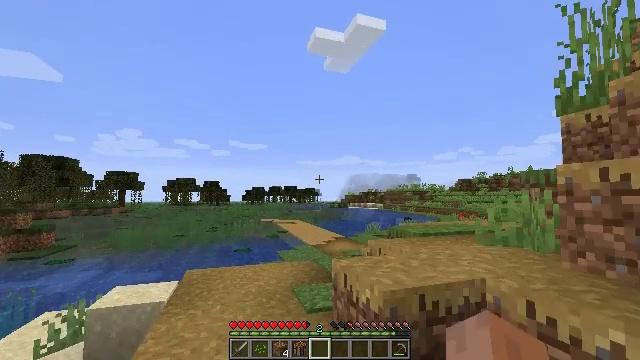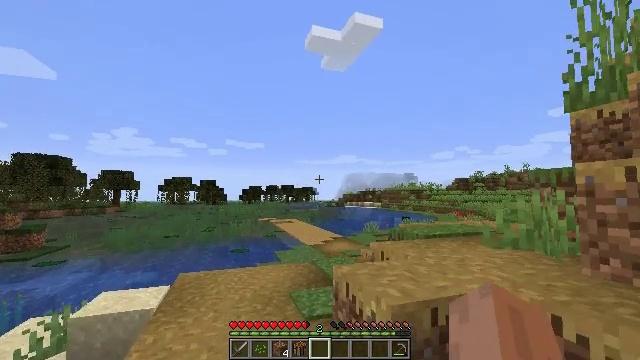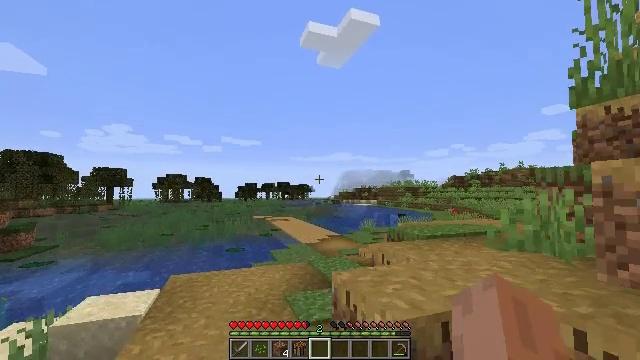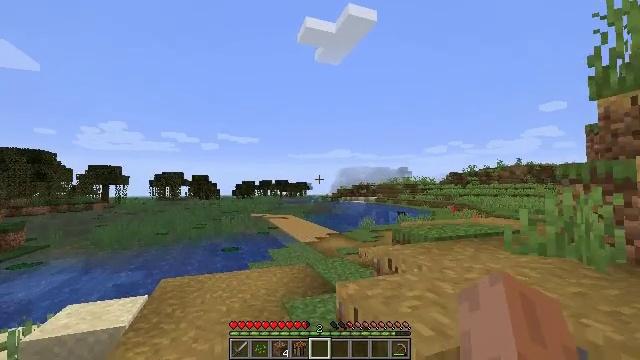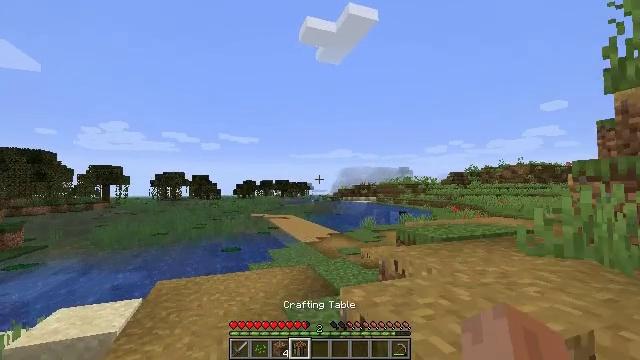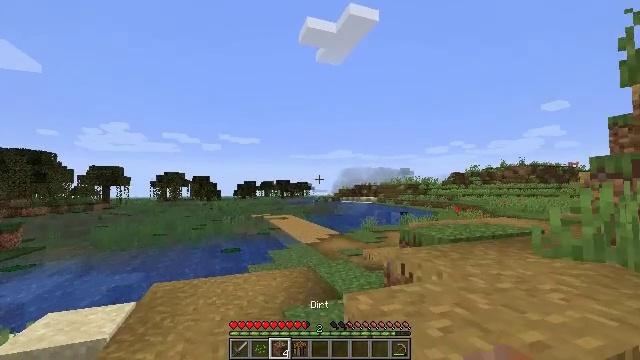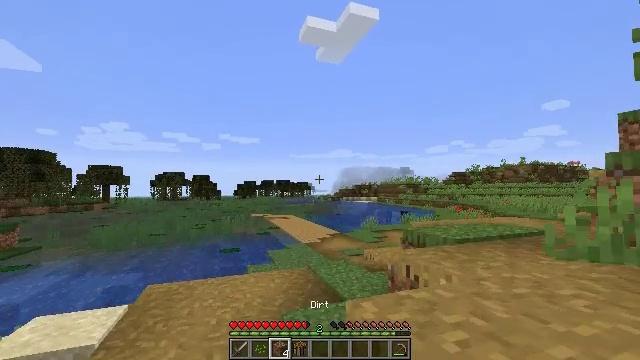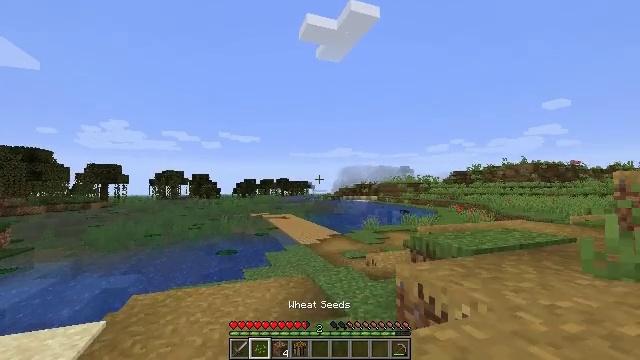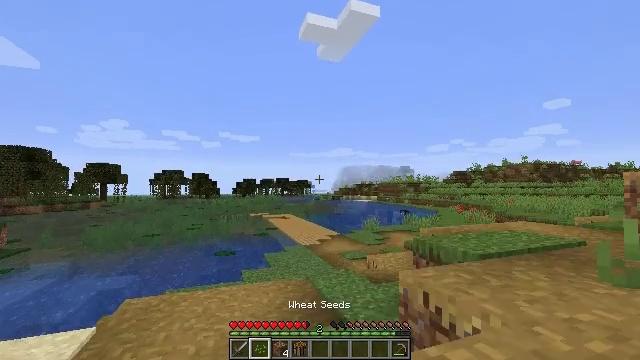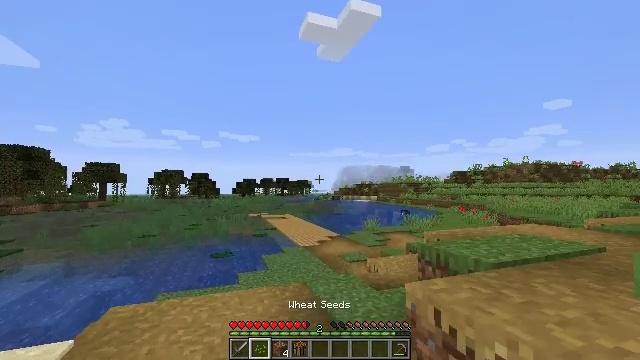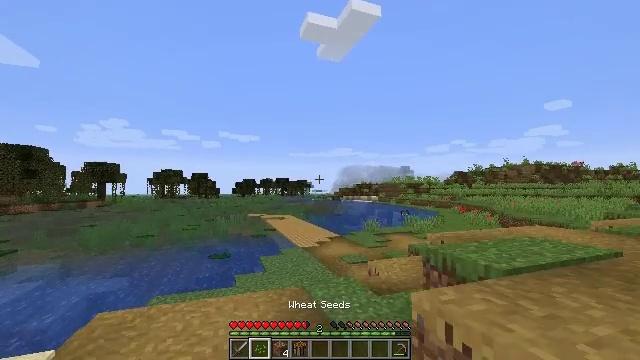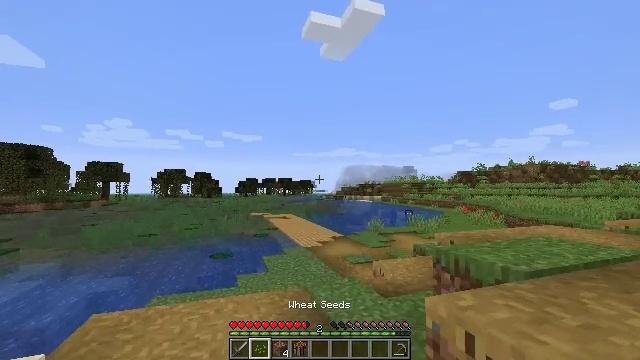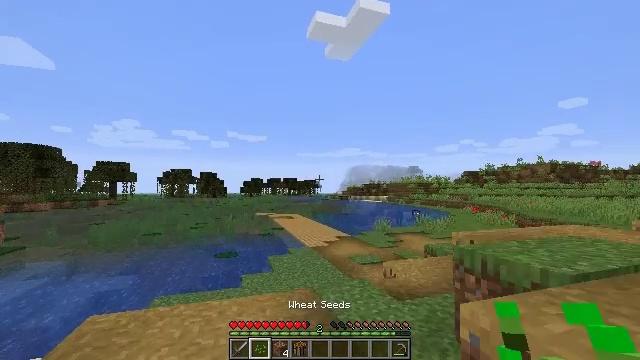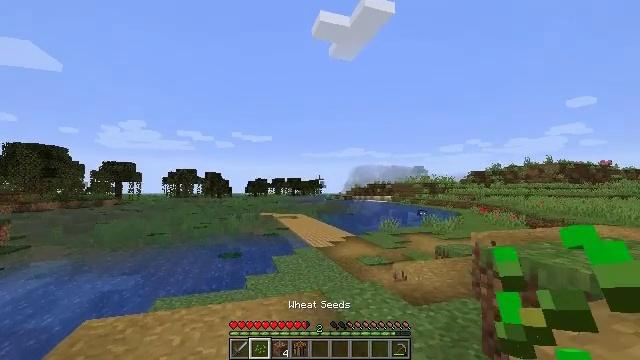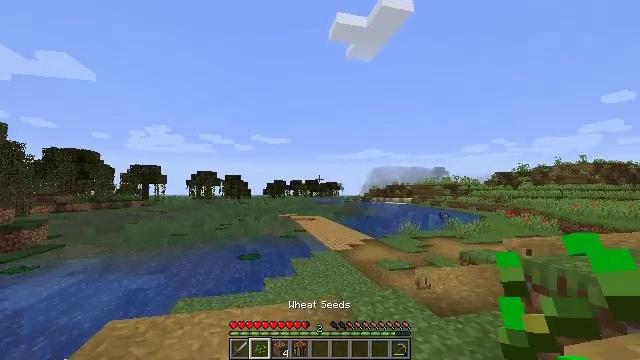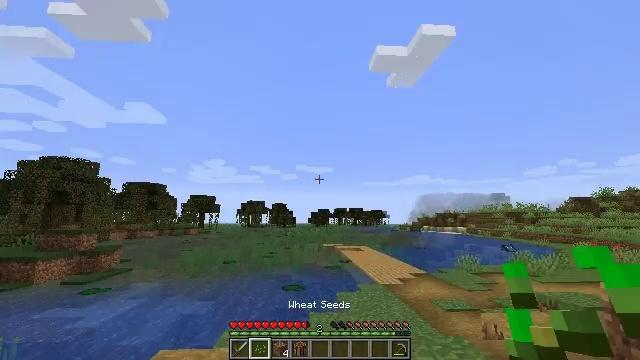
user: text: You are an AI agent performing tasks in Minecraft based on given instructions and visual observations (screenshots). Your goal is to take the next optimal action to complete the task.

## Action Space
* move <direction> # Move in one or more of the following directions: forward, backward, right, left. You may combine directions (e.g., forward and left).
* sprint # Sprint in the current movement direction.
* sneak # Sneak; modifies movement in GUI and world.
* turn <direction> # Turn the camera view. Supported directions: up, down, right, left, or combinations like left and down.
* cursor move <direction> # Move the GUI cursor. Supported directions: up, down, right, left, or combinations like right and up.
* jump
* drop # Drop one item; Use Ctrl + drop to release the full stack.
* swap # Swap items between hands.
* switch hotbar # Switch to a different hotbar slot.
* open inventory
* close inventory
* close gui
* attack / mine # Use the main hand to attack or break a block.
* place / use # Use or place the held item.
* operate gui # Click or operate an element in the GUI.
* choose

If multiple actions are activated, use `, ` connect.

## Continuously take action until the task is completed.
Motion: motion action
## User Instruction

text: Remove wheat seeds from the inventory.
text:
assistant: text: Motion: move forward
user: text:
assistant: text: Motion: move forward
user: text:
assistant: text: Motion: move forward
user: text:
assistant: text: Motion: move forward
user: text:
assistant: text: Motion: move forward
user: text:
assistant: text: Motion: move forward
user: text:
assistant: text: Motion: move forward
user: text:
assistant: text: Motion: move forward
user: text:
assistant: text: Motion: move forward
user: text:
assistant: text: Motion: move forward
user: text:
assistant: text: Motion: move forward
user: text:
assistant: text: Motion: move forward, turn left
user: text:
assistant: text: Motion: move forward
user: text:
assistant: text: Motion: move forward, turn left
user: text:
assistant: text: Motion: move forward, turn left and up
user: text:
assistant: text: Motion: move forward, turn right and up, drop
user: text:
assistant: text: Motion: move forward
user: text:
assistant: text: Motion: move forward
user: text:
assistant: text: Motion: move forward
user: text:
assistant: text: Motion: move forward
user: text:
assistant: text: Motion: no_op